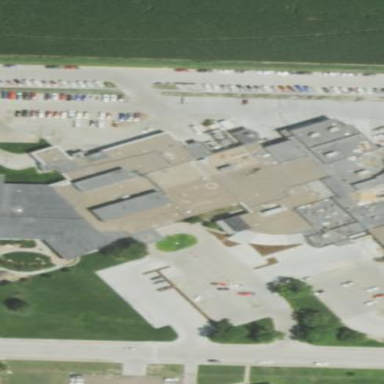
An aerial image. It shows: Hospital building.